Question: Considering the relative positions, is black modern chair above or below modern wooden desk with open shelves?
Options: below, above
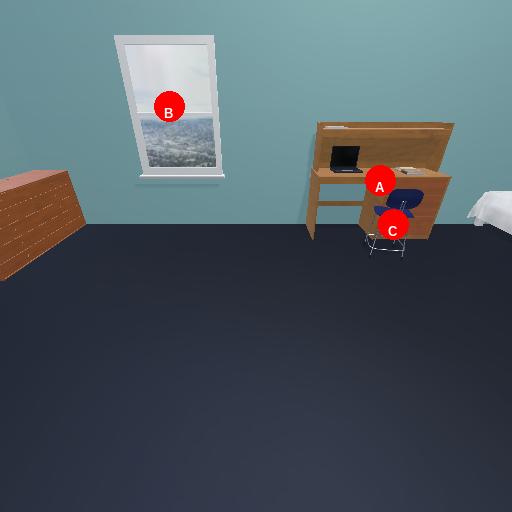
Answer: below